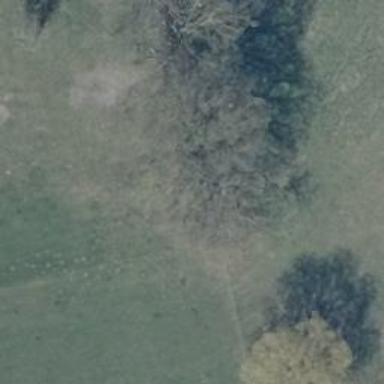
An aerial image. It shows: Row of trees in natural setting.